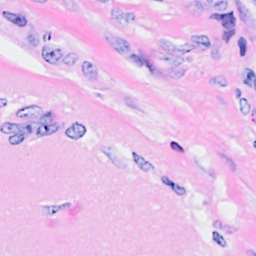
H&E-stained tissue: Breast